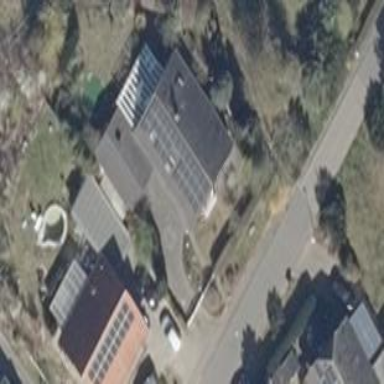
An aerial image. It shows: Simple house.